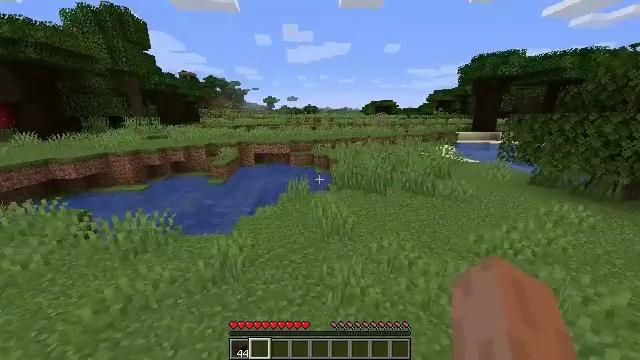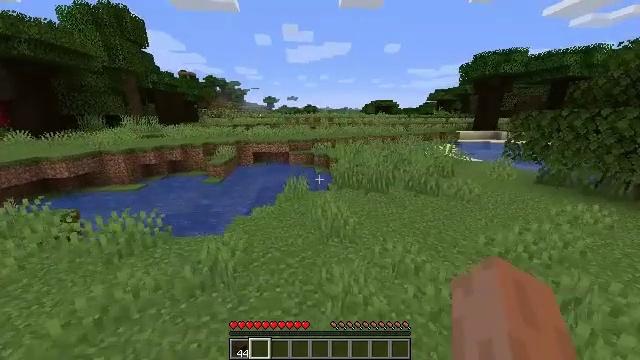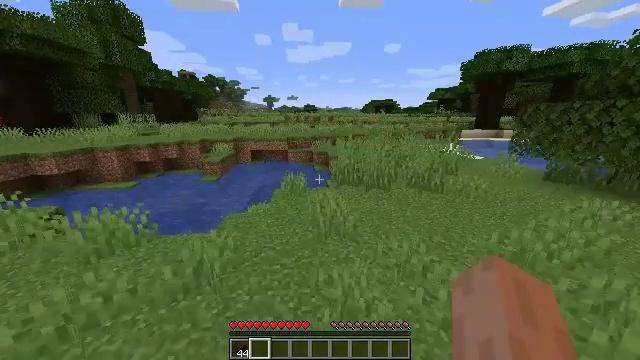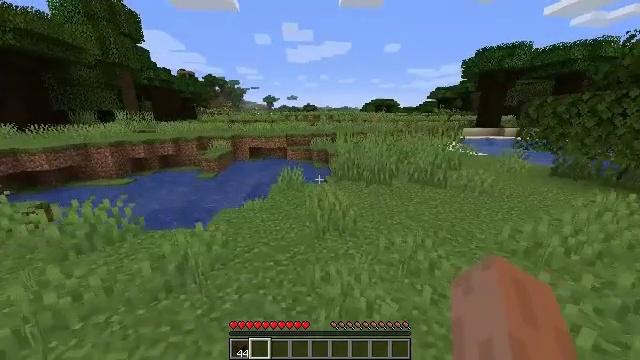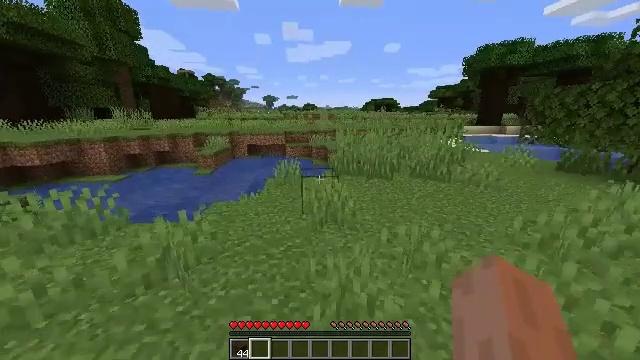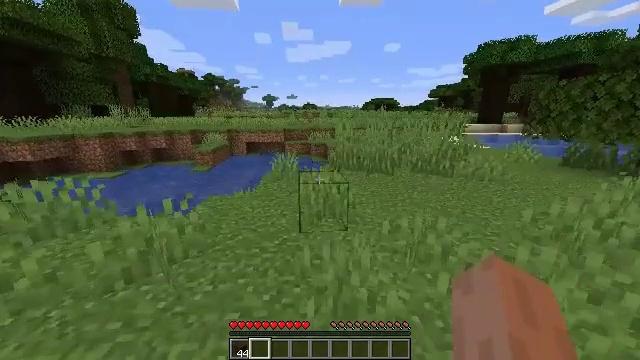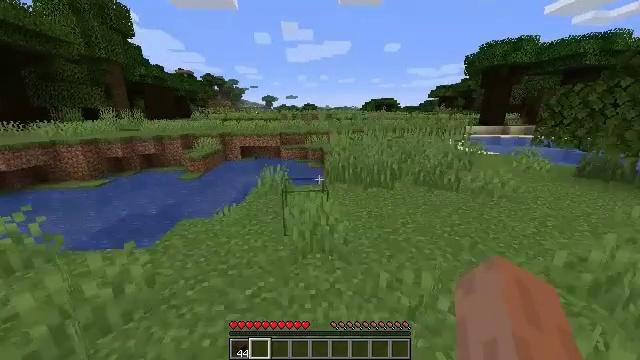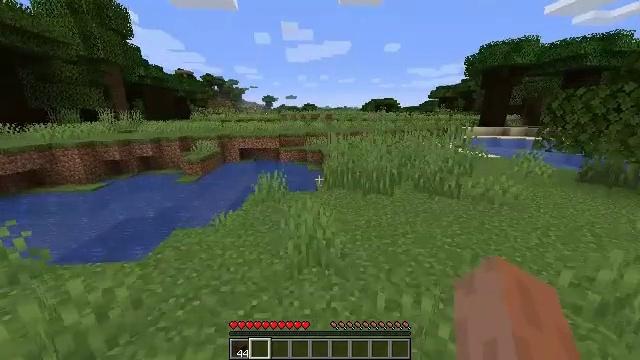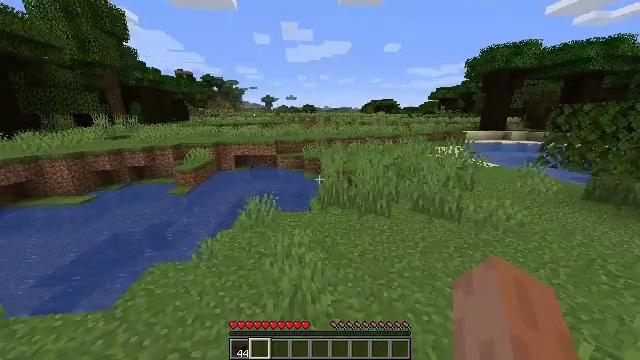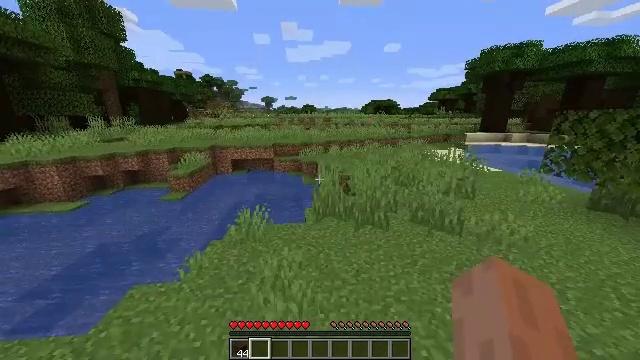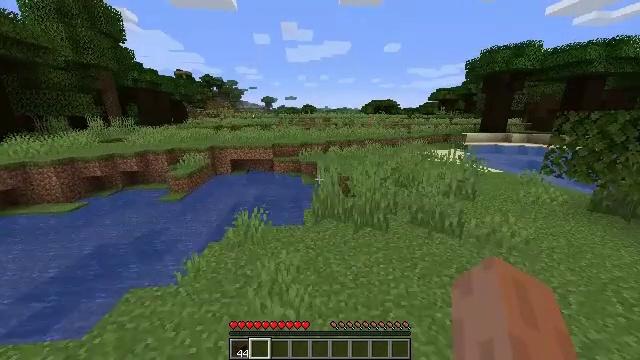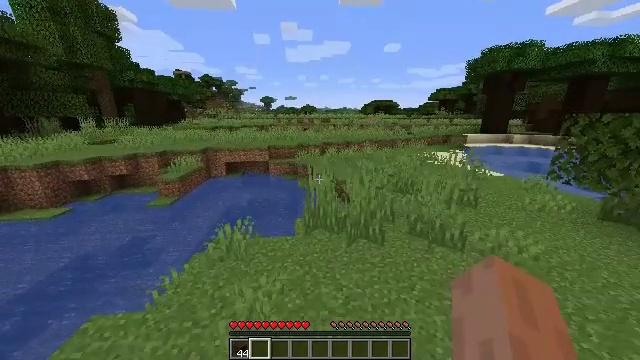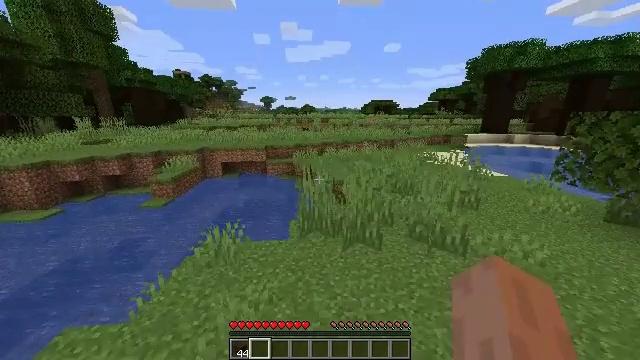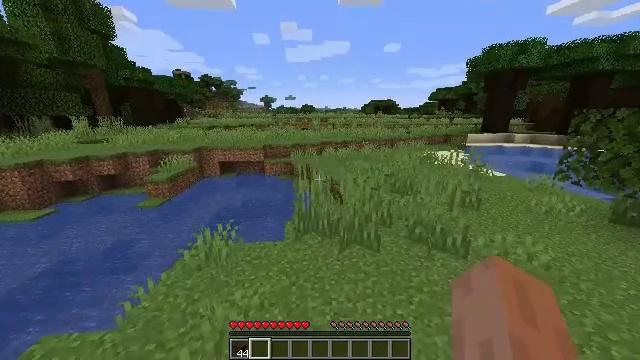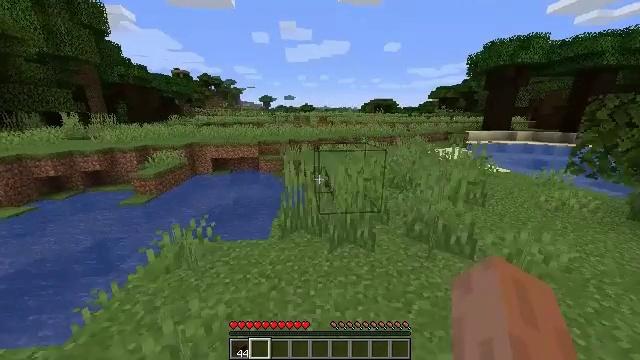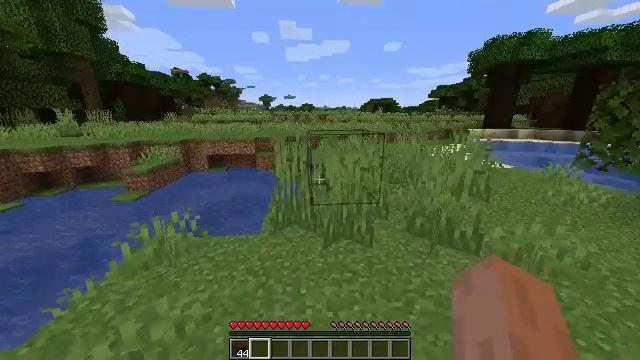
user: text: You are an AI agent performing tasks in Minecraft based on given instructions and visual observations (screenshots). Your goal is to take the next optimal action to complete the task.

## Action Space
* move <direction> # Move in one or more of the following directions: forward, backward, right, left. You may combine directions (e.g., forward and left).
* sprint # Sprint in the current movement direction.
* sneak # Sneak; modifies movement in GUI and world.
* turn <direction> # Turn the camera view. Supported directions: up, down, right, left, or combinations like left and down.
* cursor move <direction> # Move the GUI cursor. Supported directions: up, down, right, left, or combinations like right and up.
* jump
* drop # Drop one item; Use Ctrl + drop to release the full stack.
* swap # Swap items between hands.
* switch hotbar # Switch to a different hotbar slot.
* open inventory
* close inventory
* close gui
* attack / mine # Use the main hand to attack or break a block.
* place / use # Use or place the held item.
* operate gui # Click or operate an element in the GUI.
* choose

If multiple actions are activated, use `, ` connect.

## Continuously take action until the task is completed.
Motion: motion action
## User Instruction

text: Collect peony flowers for dye.
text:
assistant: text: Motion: move forward and move right, jump
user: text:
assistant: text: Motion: move forward and move right, jump
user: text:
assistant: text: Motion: move forward and move right, jump
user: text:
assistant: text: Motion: move forward and move right, jump
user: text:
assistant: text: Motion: move forward and move right, jump
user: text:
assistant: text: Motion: move forward and move right, jump
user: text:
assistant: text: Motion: move forward and move right, jump
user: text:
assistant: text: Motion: move forward and move right, jump
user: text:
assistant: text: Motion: move forward and move right, jump
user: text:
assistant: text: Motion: move forward and move right, jump
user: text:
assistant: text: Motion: move forward and move right, jump
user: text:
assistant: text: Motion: move forward and move right, jump
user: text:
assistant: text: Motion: move forward and move right, jump
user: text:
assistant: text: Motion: move forward, jump
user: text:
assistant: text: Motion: move forward, jump
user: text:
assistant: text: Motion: move forward, jump
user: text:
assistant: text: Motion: move forward, jump
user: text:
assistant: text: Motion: move forward, jump
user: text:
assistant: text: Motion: move forward, jump
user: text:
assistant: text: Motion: move forward, jump
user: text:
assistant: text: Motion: move forward, turn right and down, jump
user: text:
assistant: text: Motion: move forward, turn right, jump
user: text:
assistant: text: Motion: move forward, jump
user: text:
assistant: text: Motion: move forward, jump
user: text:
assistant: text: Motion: move forward, jump
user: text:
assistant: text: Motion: move forward, jump
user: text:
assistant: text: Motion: move forward, jump
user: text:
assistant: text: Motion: move forward, jump
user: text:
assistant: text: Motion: move forward, jump
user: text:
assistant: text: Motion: move forward, jump